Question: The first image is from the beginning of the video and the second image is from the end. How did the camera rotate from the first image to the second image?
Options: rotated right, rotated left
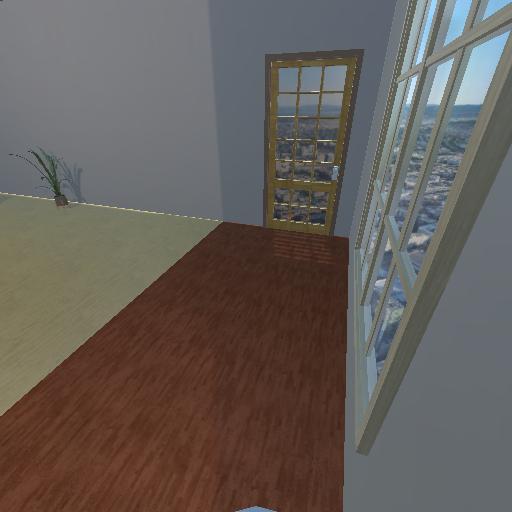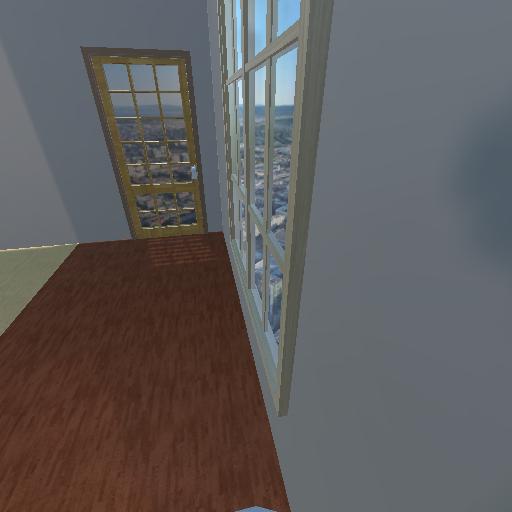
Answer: rotated right